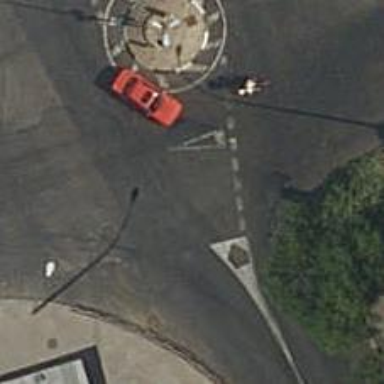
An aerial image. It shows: Roundabout on residential road.